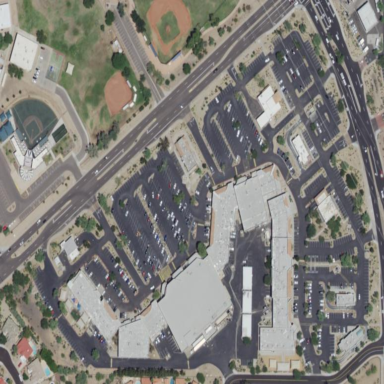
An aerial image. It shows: Retail area.